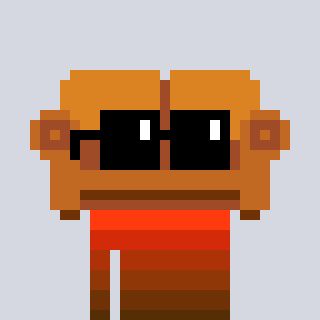
a pixel art character with square black sunglasses, a couch-shaped head and a gold-colored body on a cool background